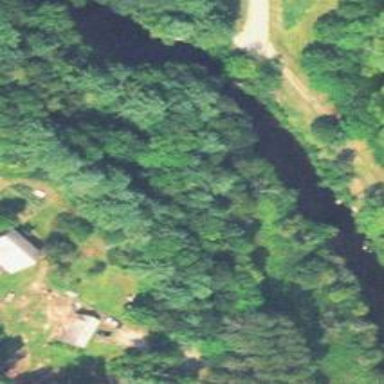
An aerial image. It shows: Abandoned road with abandoned bridge.